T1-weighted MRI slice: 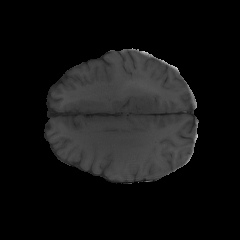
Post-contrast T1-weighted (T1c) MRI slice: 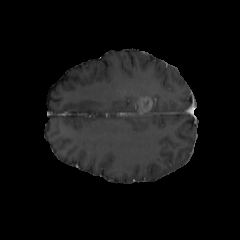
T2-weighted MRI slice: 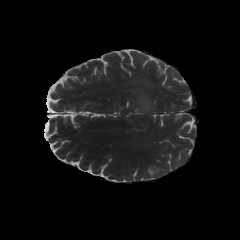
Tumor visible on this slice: yes